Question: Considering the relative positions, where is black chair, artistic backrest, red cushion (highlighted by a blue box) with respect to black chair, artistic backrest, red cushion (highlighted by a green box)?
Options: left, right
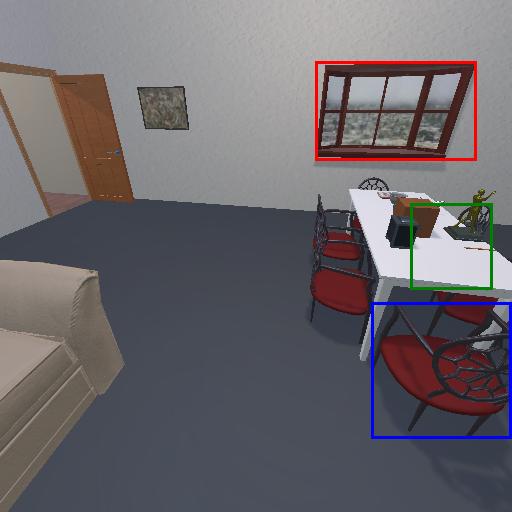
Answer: left